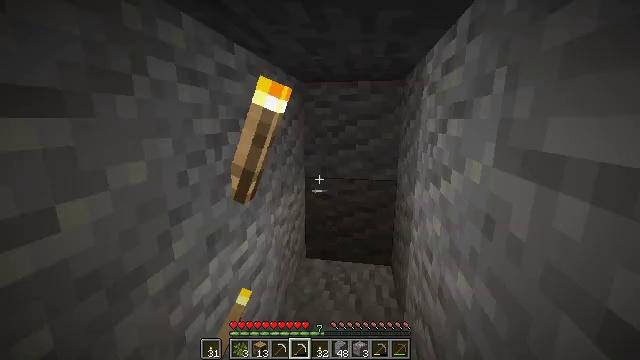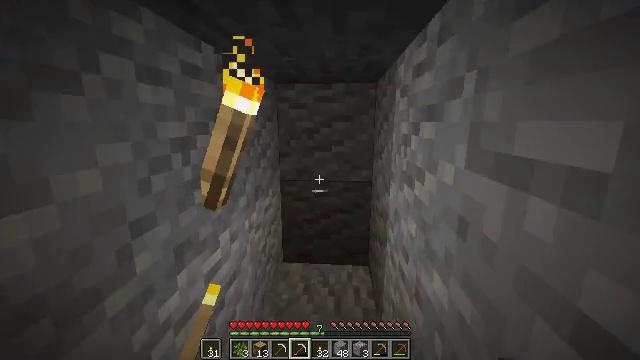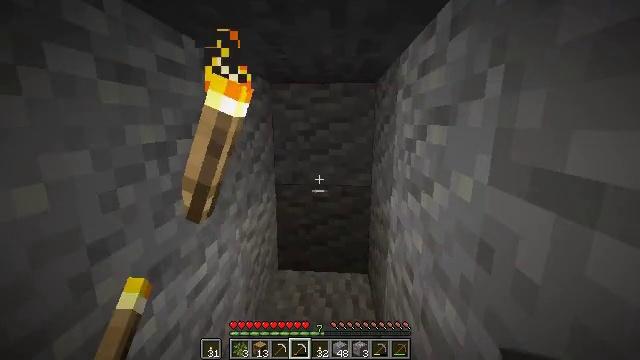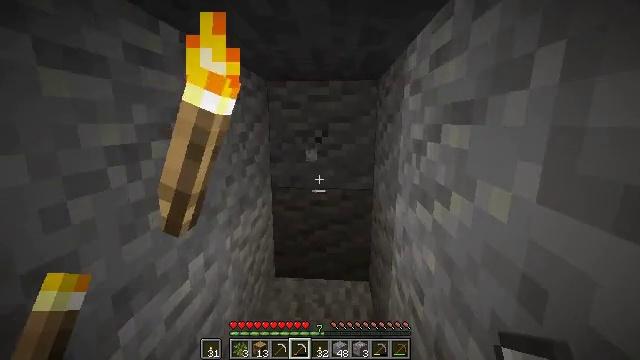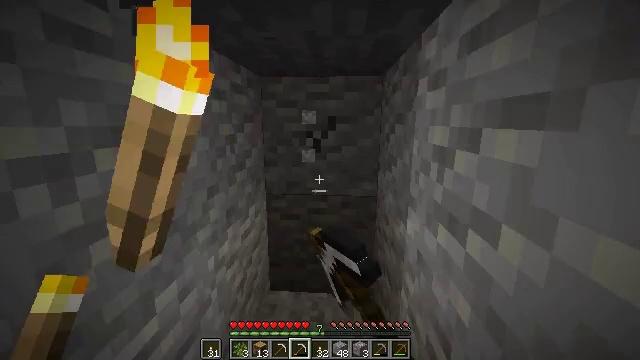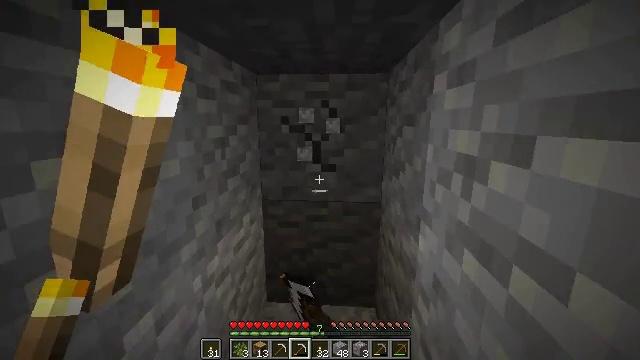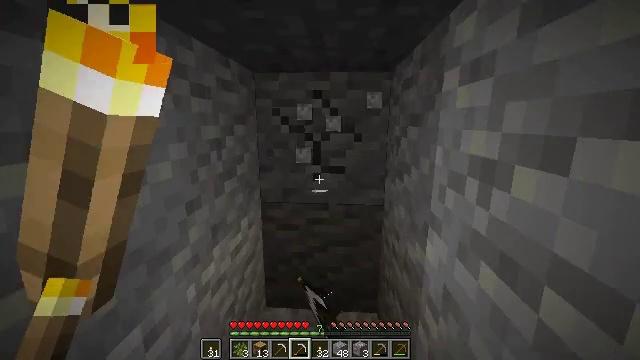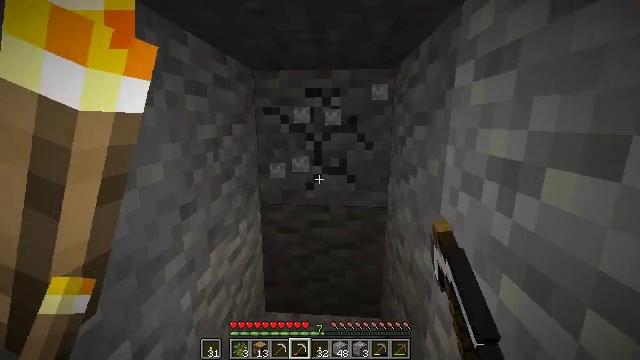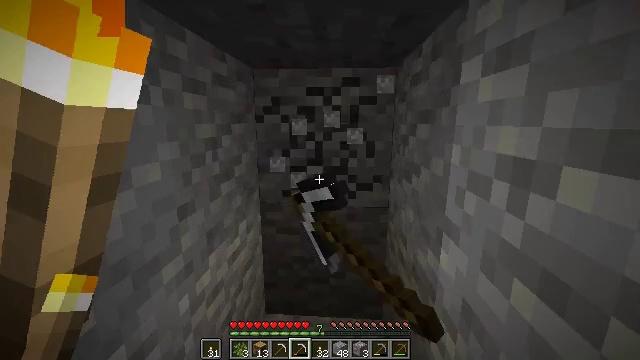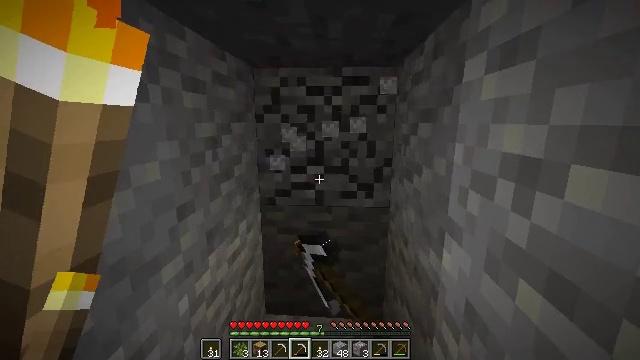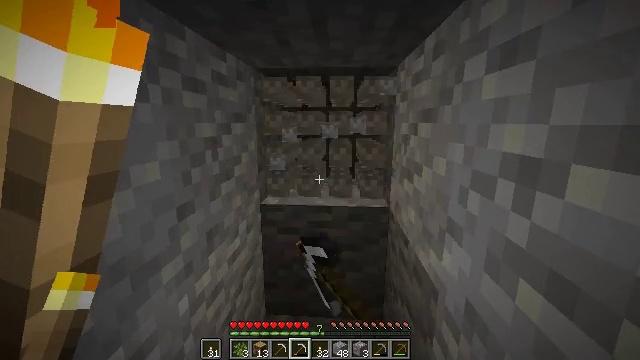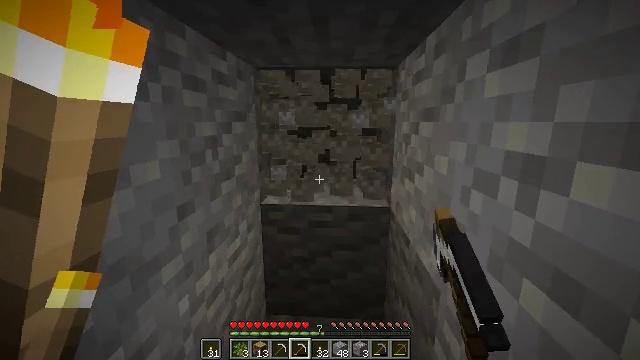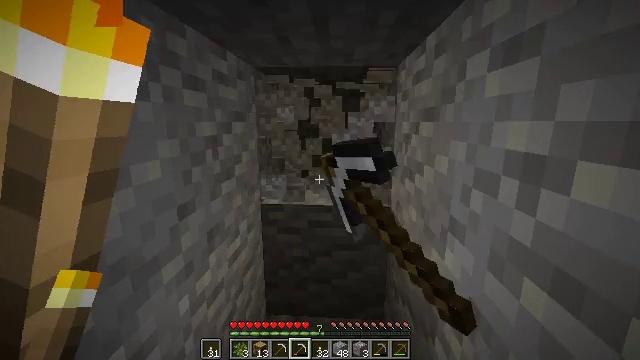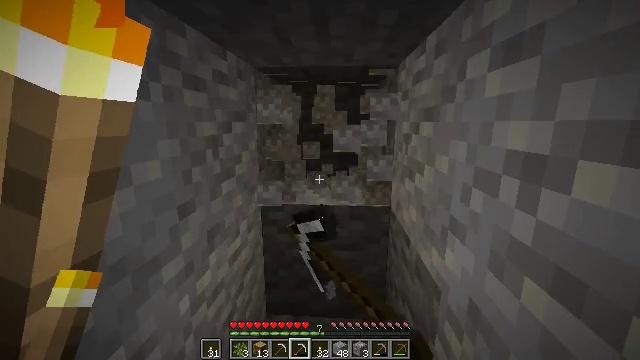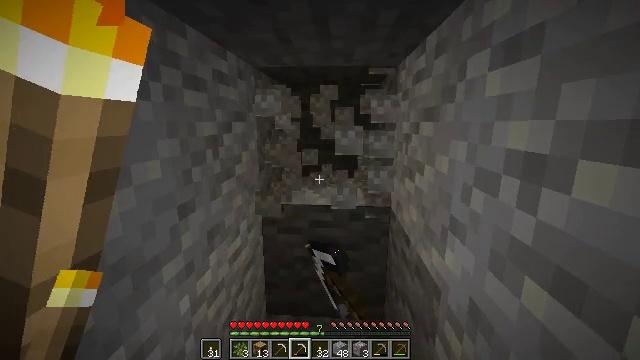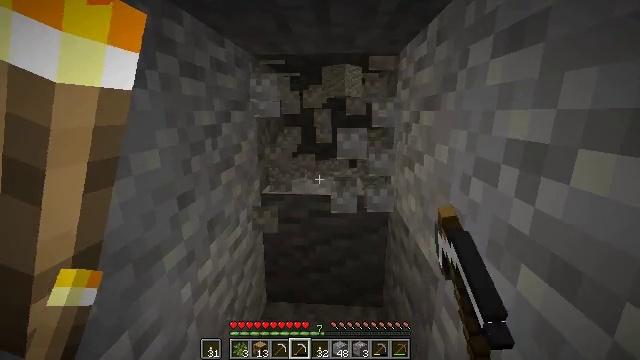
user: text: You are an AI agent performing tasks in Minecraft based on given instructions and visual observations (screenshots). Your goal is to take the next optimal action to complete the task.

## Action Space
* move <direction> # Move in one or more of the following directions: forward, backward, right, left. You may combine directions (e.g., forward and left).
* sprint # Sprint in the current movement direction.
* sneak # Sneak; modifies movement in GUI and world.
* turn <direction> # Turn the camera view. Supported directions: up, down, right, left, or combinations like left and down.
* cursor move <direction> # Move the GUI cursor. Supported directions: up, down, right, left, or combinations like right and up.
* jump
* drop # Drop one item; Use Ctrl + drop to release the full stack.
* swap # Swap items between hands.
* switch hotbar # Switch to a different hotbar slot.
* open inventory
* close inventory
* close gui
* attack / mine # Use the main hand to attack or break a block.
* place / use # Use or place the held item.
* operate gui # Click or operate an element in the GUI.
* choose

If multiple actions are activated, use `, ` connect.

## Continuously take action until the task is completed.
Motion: motion action
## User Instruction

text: Collect andesite by mining it.
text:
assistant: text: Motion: move forward, turn right
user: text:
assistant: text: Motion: move forward
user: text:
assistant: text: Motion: move forward, attack / mine
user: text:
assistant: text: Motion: move forward, attack / mine
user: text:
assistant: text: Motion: attack / mine
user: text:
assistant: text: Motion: attack / mine
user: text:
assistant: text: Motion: attack / mine
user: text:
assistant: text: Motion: attack / mine
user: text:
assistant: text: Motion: attack / mine
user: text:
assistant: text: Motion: attack / mine
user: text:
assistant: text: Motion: attack / mine
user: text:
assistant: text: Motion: attack / mine
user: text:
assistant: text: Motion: attack / mine
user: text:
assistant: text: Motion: attack / mine
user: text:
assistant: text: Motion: turn down, attack / mine
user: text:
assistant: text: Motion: turn down, attack / mine
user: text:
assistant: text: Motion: turn down, attack / mine
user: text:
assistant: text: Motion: attack / mine
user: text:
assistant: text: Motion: attack / mine
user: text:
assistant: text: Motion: attack / mine
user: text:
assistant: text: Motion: attack / mine
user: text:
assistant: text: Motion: attack / mine
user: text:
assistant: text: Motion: attack / mine
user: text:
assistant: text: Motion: attack / mine
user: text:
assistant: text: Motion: attack / mine
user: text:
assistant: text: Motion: move forward, attack / mine
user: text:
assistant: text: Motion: move forward, attack / mine
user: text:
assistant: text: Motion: move forward, attack / mine
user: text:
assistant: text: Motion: move forward, attack / mine
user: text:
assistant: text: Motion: attack / mine